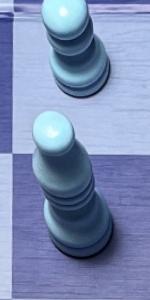
Label: Bishop_White